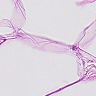
Metastatic tissue present: no